Aerial crown-view tile of a tropical tree (Barro Colorado Island, Panama), acquired 20250715:
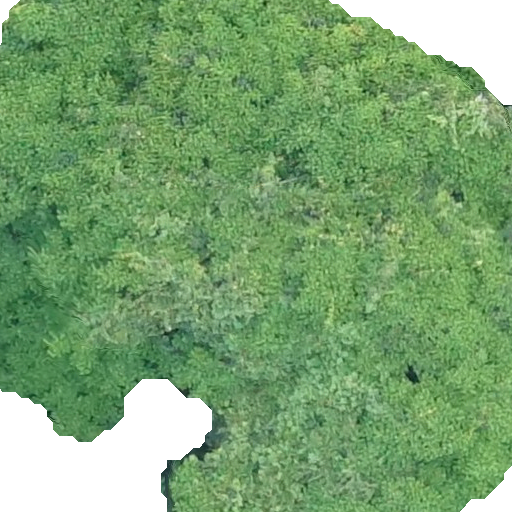
Species: Tachigali panamensis
GBIF accepted scientific name: Tachigali panamensis
Crown area: 480.104 m²